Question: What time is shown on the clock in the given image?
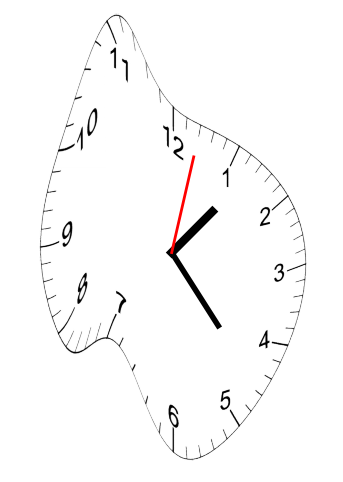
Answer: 01:23:02